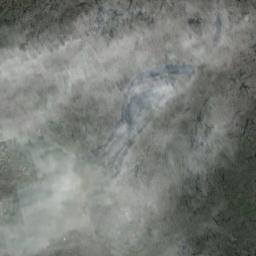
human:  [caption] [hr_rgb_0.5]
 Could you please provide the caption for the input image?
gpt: The white cloud is above green land .

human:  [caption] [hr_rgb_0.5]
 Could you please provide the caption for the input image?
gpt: A thin cloud floats on the sea .

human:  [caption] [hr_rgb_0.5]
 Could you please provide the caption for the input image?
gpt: Large fluffy white clouds cover the green earth .

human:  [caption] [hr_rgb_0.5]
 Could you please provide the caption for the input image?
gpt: The stratus clouds are located above the land covered by some vegetation and some rivers go through the land .

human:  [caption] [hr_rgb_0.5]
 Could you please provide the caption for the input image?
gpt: There are thin white clouds over a river .